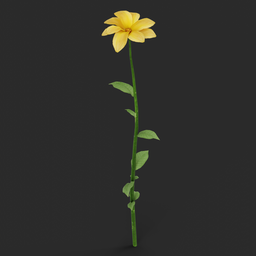
Label: nature